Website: apple
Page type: address-validator
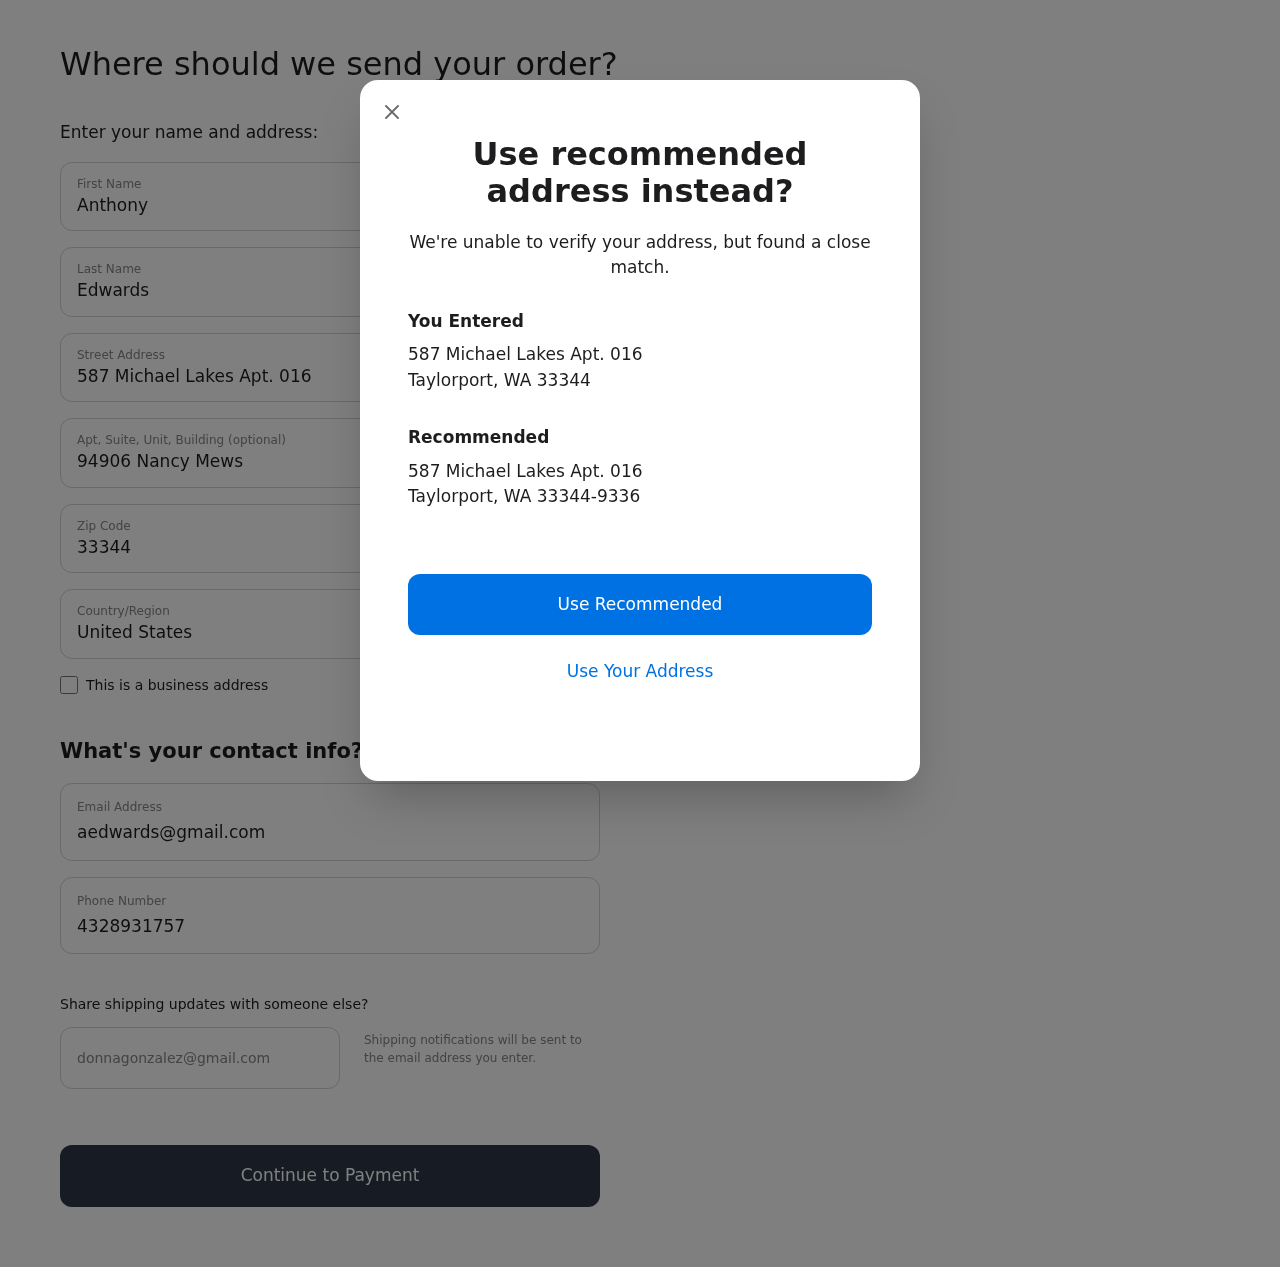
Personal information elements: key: PII_CITY
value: Taylorport
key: PII_COUNTRY
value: United States
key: PII_EMAIL
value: aedwards@gmail.com
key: PII_FIRSTNAME
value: Anthony
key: PII_GIFT_EMAIL
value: donnagonzalez@gmail.com
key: PII_LASTNAME
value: Edwards
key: PII_PHONE
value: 4328931757
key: PII_POSTCODE
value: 33344
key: PII_POSTCODE_FULL
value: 33344-9336
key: PII_STATE_ABBR
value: WA
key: PII_STREET
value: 587 Michael Lakes Apt. 016
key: PII_STREET2
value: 587 Michael Lakes Apt. 016
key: PII_STREET2
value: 94906 Nancy Mews
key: PII_CITY2
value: Taylorport
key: PII_STATE_ABBR2
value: WA